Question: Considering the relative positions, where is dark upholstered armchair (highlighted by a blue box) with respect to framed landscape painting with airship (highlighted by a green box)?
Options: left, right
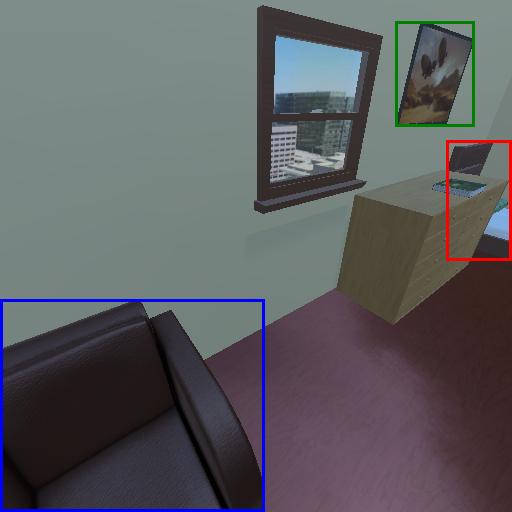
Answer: left